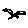
Label: bird